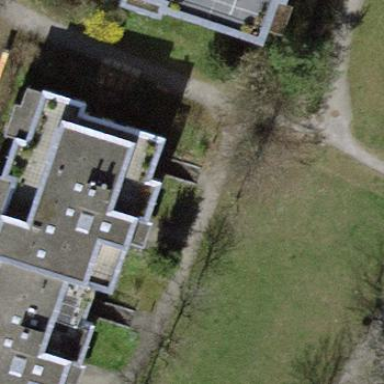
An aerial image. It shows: View of apartment building.